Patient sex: M
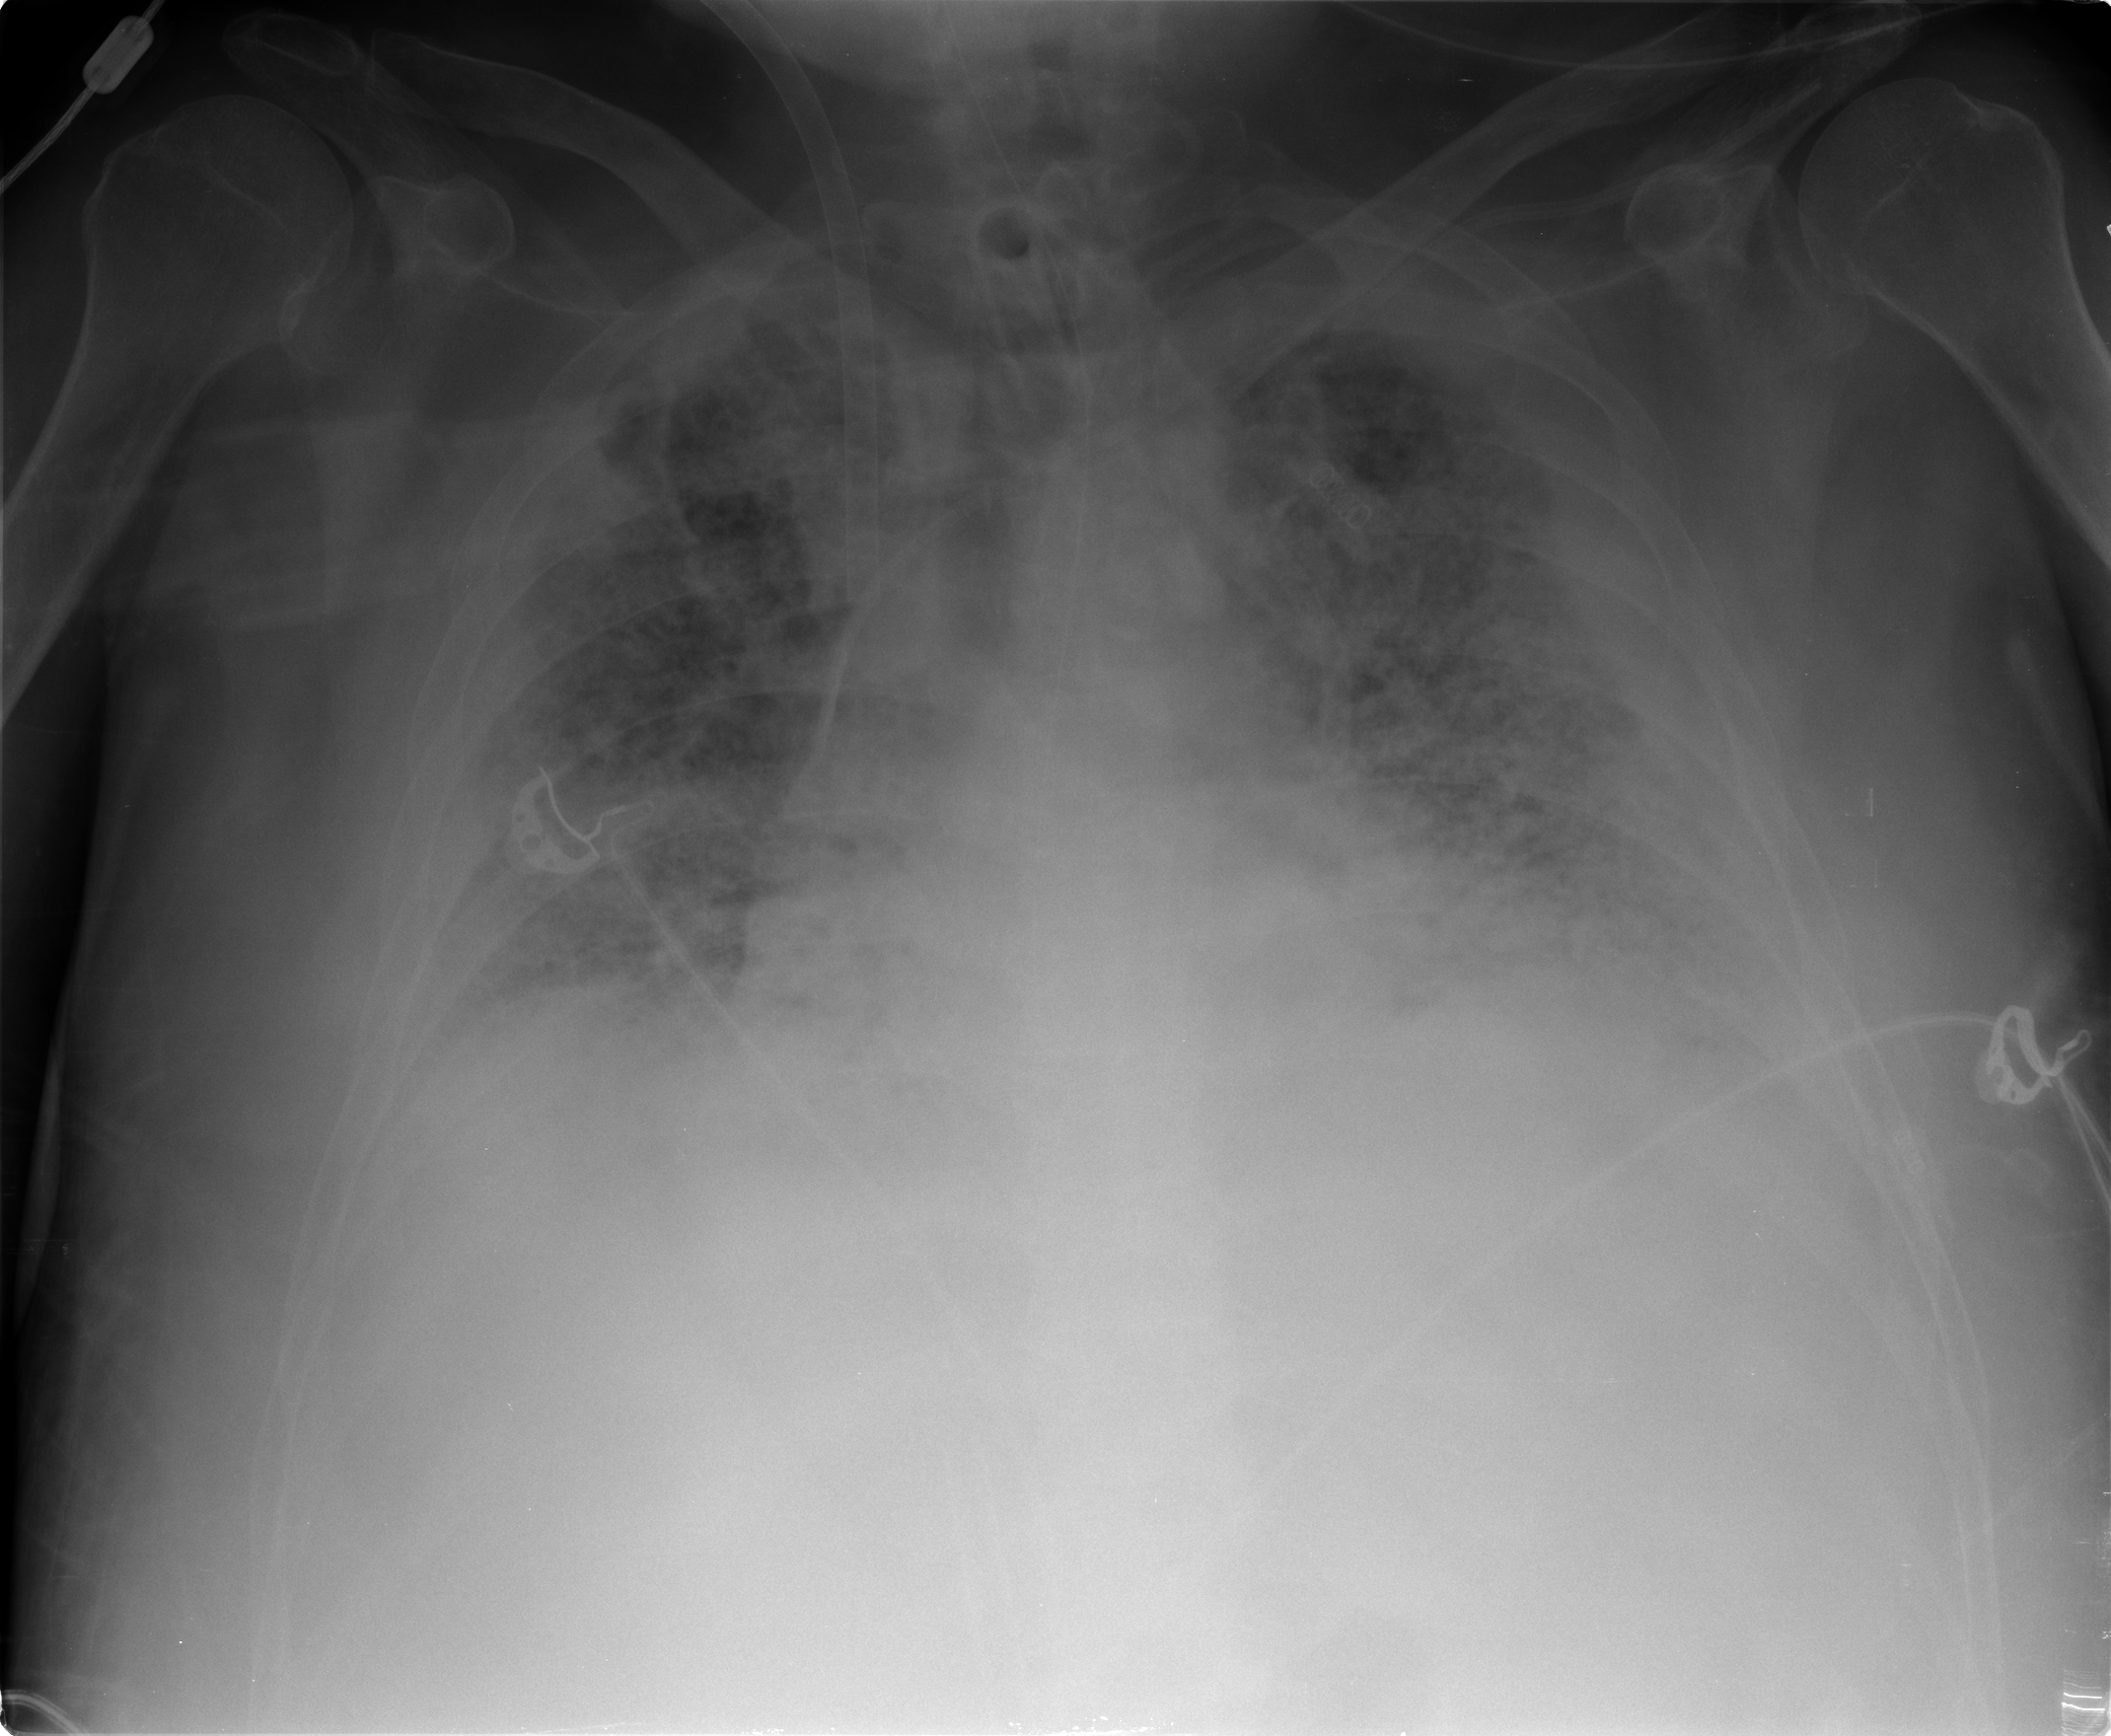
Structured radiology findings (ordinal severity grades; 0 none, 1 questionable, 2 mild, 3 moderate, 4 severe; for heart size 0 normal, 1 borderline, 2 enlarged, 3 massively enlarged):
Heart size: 2
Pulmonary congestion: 4
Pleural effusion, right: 2
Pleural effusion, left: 2
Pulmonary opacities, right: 4
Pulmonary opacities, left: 4
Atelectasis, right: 3
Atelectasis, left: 3